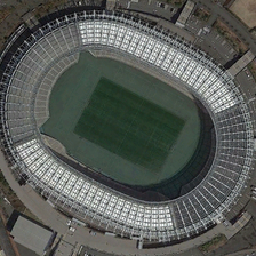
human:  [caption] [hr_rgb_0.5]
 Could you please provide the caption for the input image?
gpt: The football ground is located in a stadium like a ring runway.

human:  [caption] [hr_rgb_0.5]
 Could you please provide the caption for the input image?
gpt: red and green football fields are in the middle of the stadium .

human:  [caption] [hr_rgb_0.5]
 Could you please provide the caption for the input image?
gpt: The football field is located in a stadium shaped like a circular track.

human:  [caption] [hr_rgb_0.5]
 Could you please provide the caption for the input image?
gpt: Birds nest stadium is regularly surrounded by vegetation.

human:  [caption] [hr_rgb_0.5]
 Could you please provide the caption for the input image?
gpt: The bird's Nest stadium is often surrounded by vegetation.